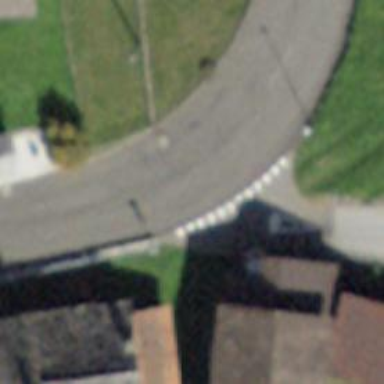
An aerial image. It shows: Road with "give way" sign.